Current action and preconditions to check: path_clear

Your task: For each precondition in the list above, predict whether it will hold at this action.

Consider the current scene as observed from the mobile robot's camera, and analyze the predicted future states of all dynamic agents (e.g., people, animals, vehicles, or any moving entities) within the NEXT SECOND.

IMPORTANT: Only answer "very likely" if you are absolutely certain—based on strong, clear evidence—that a dynamic agent will violate the precondition in the predicted future state. Do NOT answer "very likely" for unlikely, ambiguous, or low-probability risks.

Ask yourself for each precondition: Is there a high probability, with clear and convincing evidence, that the predicted future states of any dynamic agent will interfere with the predicted future state of the currently executing action within the NEXT SECOND, causing that precondition to fail?

Assess the risk level based on these predictions. Use "likely" or "very likely" if motions create a clear risk of interference.

Use "neutral" or "improbable" if agents are nearby but their predicted paths are clearly diverging or non-conflicting.

Failure Risk Categories: "very improbable", "improbable", "neutral", "likely", "very likely"

Answer Format: Output ONLY the probability_of_failure value from these categories: "very improbable", "improbable", "neutral", "likely", "very likely"

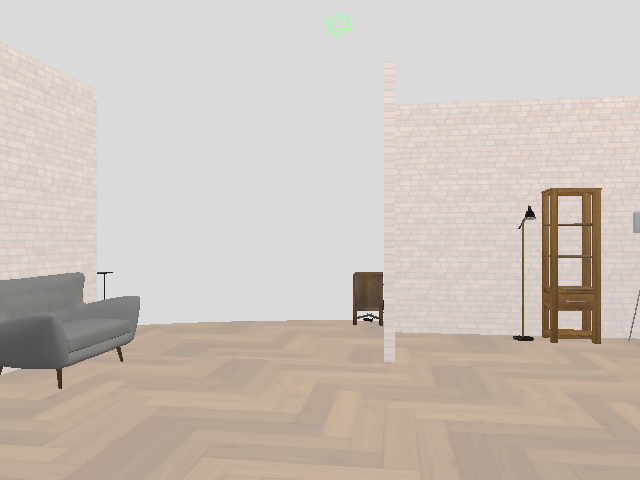

Answer: very improbable